Question: I have a UITableViewController embedded on a UINavigationController. This tableView is an instance of NSFetchedResultsController.
I need to add a Toolbar between the NavigationController's top bar and the TableViewController, but I can't figure out how to do it (I don't even know if it's possible).
I want to do something like Apple did with their WWDC App (except that they don't have the TableViewController embedded in the NavigationController).
I need to have some controls on the bar to drive the NSFetchedResultsController.
Some people suggested to people with problems to use a UITableView instead of a TVC, but I do need to have a TVC as an instance of NSFetchedResultsController.
Any ideas on how to accomplish this?
Would I have to do it programmatically? If so, how?
Btw, I'm targeting iOS6+ with storyboards and ARC.

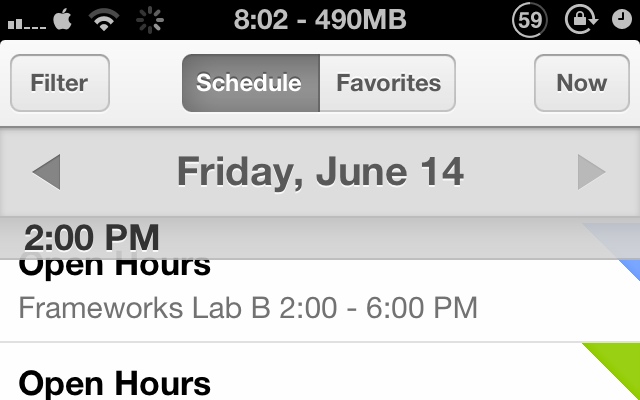
Answer: The approach I prefer is to use a 'UIViewController' at the outer level, containing your toolbar and a container view that holds the table. Then build your table in a separate 'UITableViewController' and wire it into the container view using an embed segue. Overall, I think this makes the code more modular and easier to follow because the high-level structure is laid out in the storyboard.
The steps to use an embed segue are as follows:
1. Control-drag from the container view to the view controller you want to embed and select the "Embed" option.
2. Give the embed segue an identifier in the attributes inspector.
3. Configure the table view controller in the parent's prepareForSegue method, checking for your segue's identifier.
There is an example of this in my <URL> library. Take a look at the Sort & Filter example project.